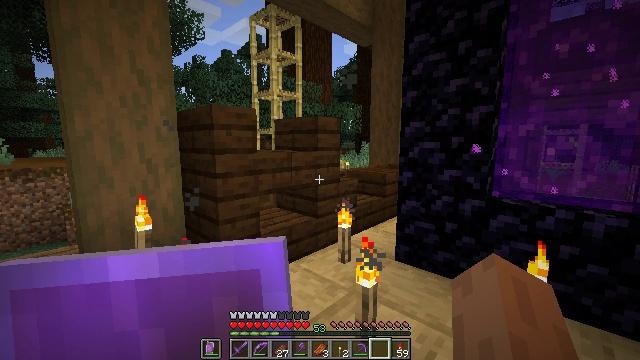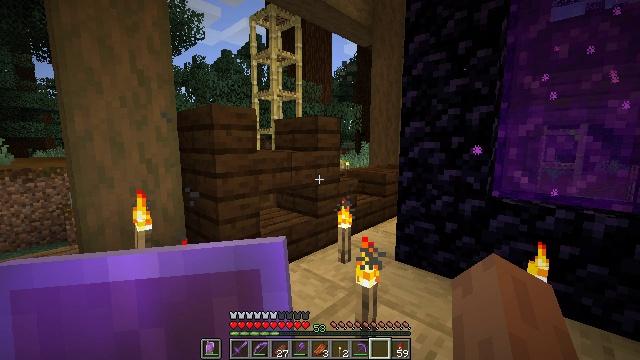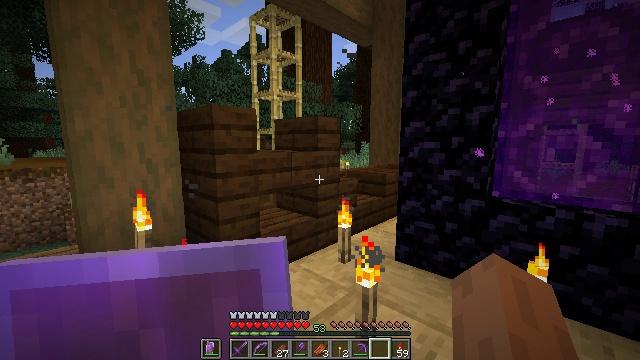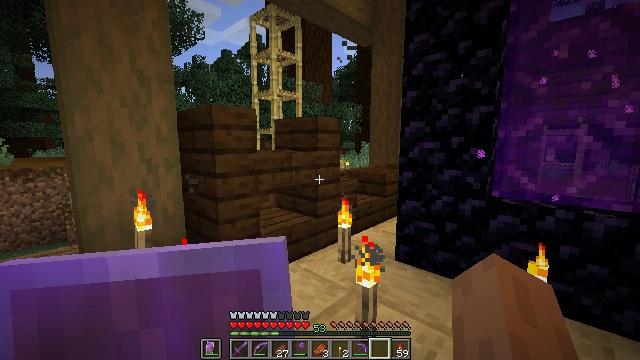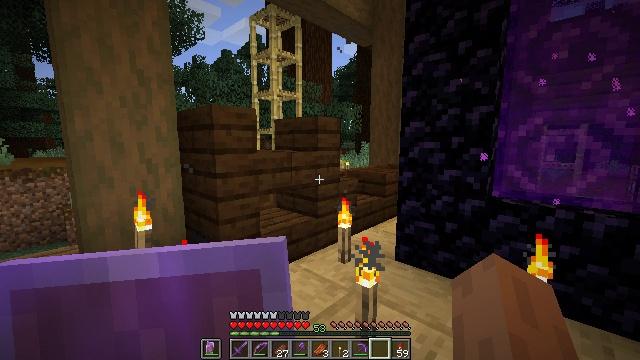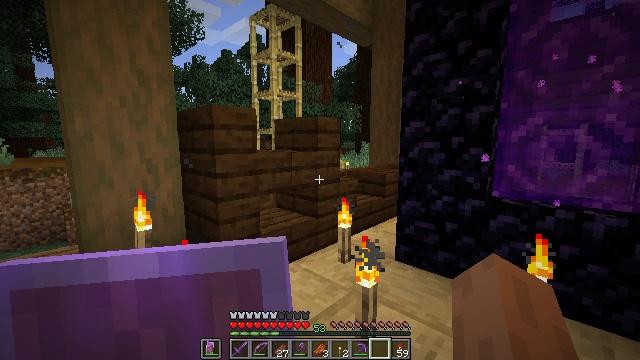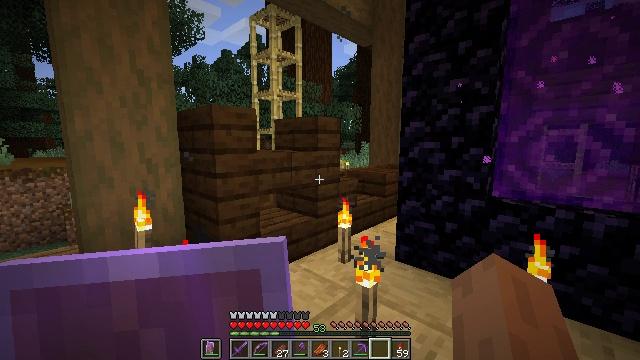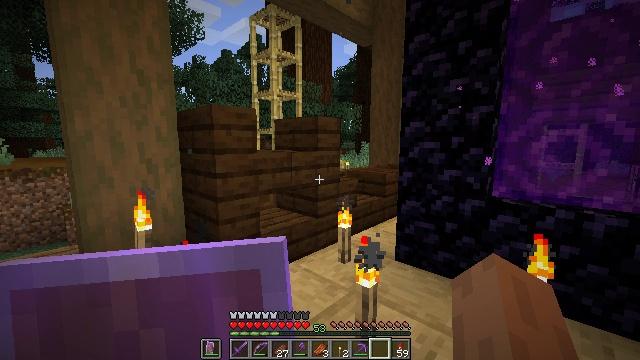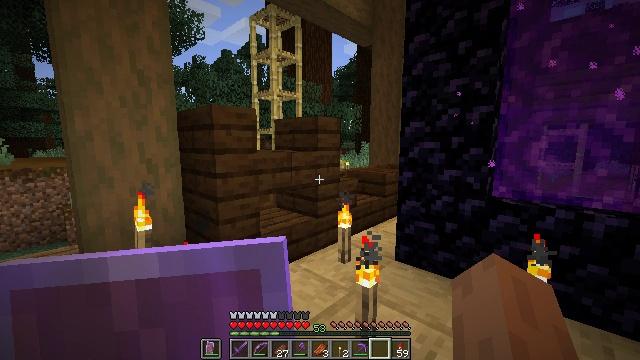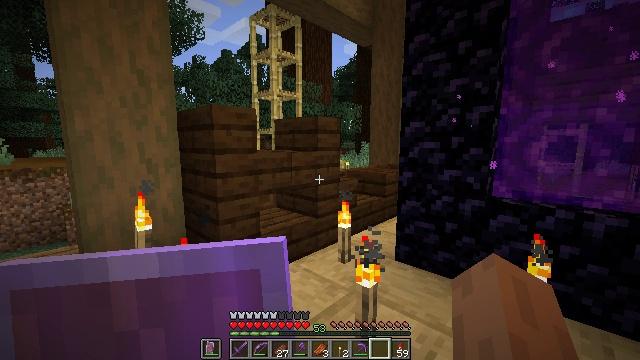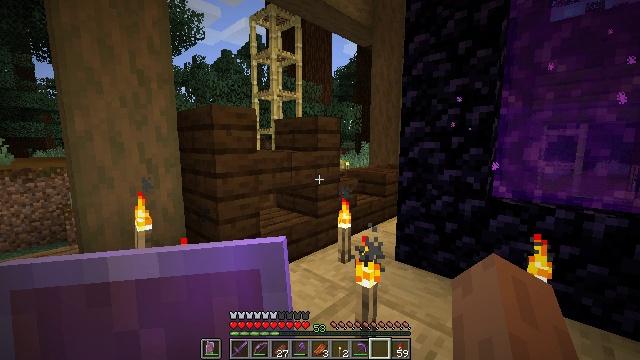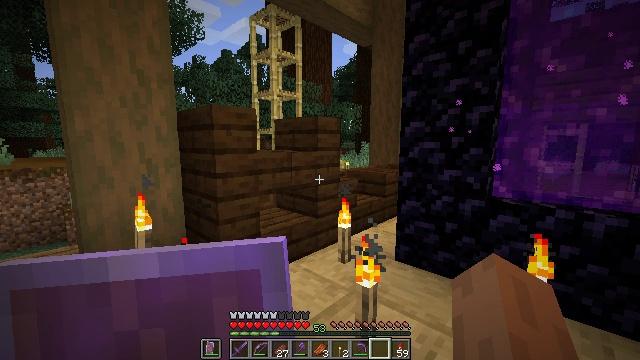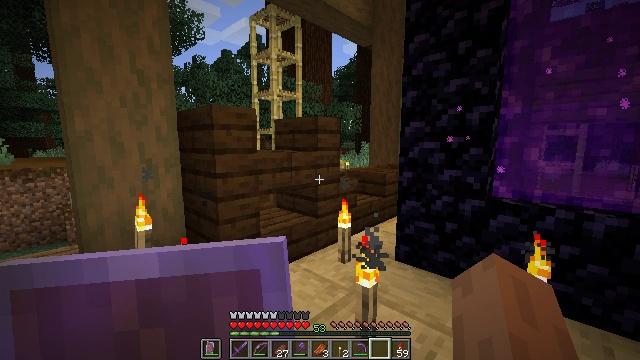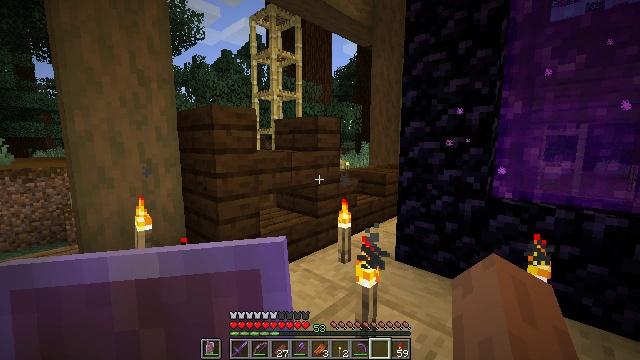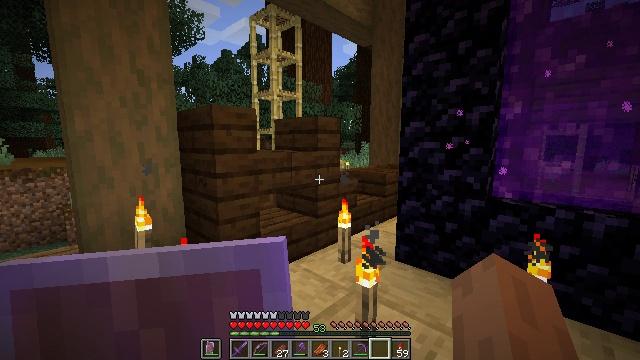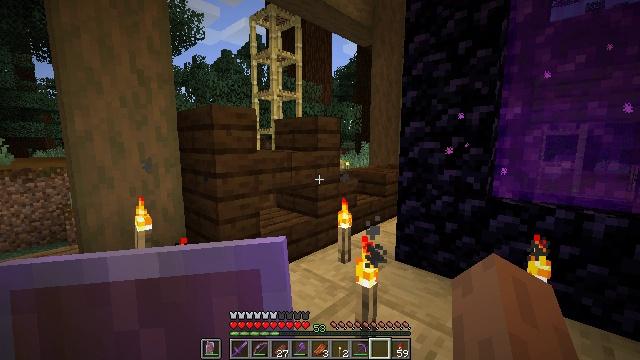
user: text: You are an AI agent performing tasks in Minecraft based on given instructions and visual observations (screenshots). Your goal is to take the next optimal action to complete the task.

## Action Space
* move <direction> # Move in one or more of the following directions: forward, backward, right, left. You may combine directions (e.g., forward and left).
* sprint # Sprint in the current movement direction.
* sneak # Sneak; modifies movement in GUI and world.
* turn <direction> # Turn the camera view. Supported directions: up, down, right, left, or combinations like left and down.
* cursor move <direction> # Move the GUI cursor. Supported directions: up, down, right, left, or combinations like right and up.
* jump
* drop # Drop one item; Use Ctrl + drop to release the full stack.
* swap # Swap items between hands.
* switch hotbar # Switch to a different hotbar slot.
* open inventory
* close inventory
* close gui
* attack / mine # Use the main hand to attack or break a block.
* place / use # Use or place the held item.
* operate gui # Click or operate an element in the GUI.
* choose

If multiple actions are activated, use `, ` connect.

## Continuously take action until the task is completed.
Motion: motion action
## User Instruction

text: Collect the dark oak stairs by mining.
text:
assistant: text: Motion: no_op
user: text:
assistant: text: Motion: no_op
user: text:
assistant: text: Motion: no_op
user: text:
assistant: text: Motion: no_op
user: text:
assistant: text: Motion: no_op
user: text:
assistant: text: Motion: no_op
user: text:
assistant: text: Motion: no_op
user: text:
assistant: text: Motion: no_op
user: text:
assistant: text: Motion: no_op
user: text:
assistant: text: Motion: no_op
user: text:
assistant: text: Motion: no_op
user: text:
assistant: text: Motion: no_op
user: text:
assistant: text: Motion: no_op
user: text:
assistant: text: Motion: no_op
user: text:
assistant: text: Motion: no_op
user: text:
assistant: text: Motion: no_op
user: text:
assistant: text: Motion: no_op
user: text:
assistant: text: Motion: no_op
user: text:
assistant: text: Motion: no_op
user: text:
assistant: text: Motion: no_op
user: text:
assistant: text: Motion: no_op
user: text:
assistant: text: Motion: no_op
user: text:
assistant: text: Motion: no_op
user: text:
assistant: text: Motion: no_op
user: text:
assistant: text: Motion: no_op
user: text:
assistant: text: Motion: no_op
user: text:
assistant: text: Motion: no_op
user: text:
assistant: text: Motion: no_op
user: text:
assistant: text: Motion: no_op
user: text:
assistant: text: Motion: no_op